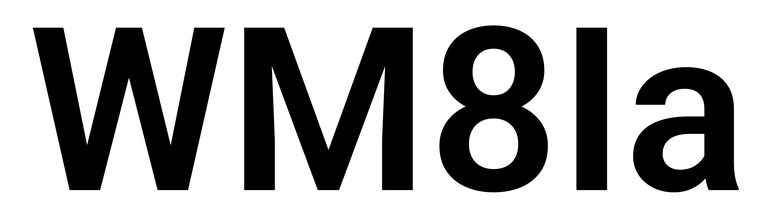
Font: Roboto_SemiBold